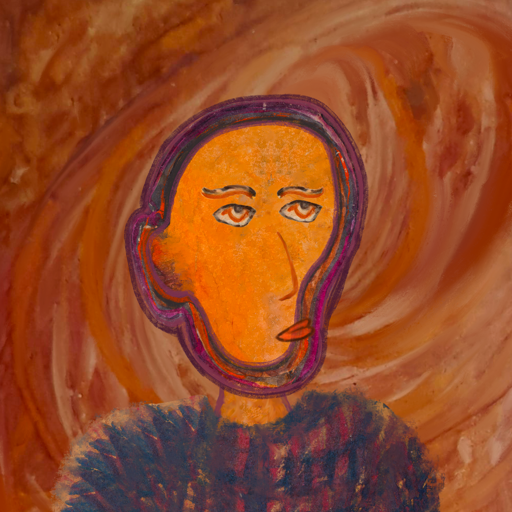
Background: Pious_Lady, Head And Neck Side: Hypocrite_w_Hair, Face Side: Experience, Bust: In_The_Sun, Hair Side: Blank, Head Accessory: Blank, Second Necklace: Blank, Necklace: Blank, Baby: Blank